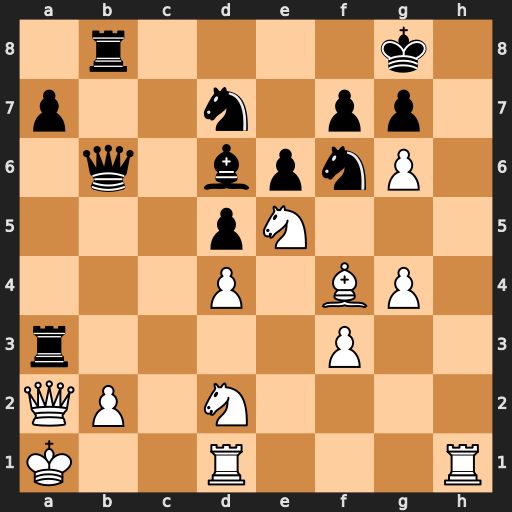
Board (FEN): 1r4k1/p2n1pp1/1q1bpnP1/3pN3/3P1BP1/r4P2/QP1N4/K2R3R
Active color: w
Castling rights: -
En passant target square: -
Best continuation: gxf7+ Kf8 Nxd7+ Nxd7 Bxd6+